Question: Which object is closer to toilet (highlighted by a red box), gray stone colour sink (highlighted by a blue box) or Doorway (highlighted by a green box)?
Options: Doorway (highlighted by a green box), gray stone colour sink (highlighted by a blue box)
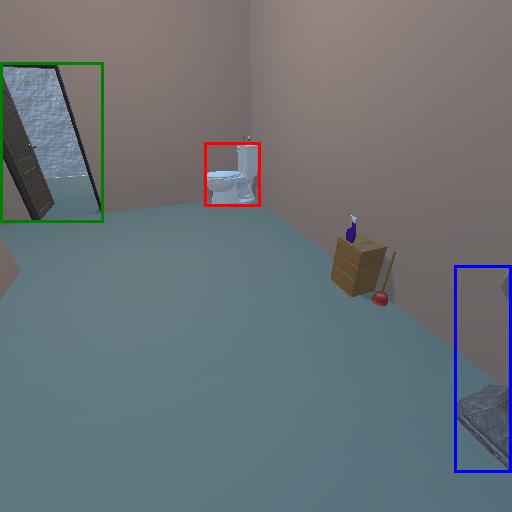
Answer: Doorway (highlighted by a green box)